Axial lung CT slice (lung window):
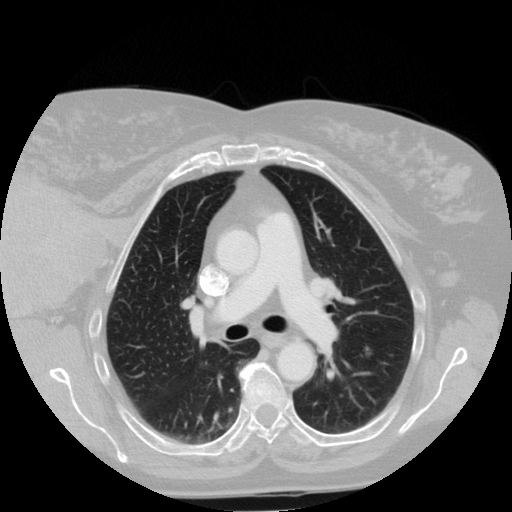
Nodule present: yes
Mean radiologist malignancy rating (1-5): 3.5